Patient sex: M
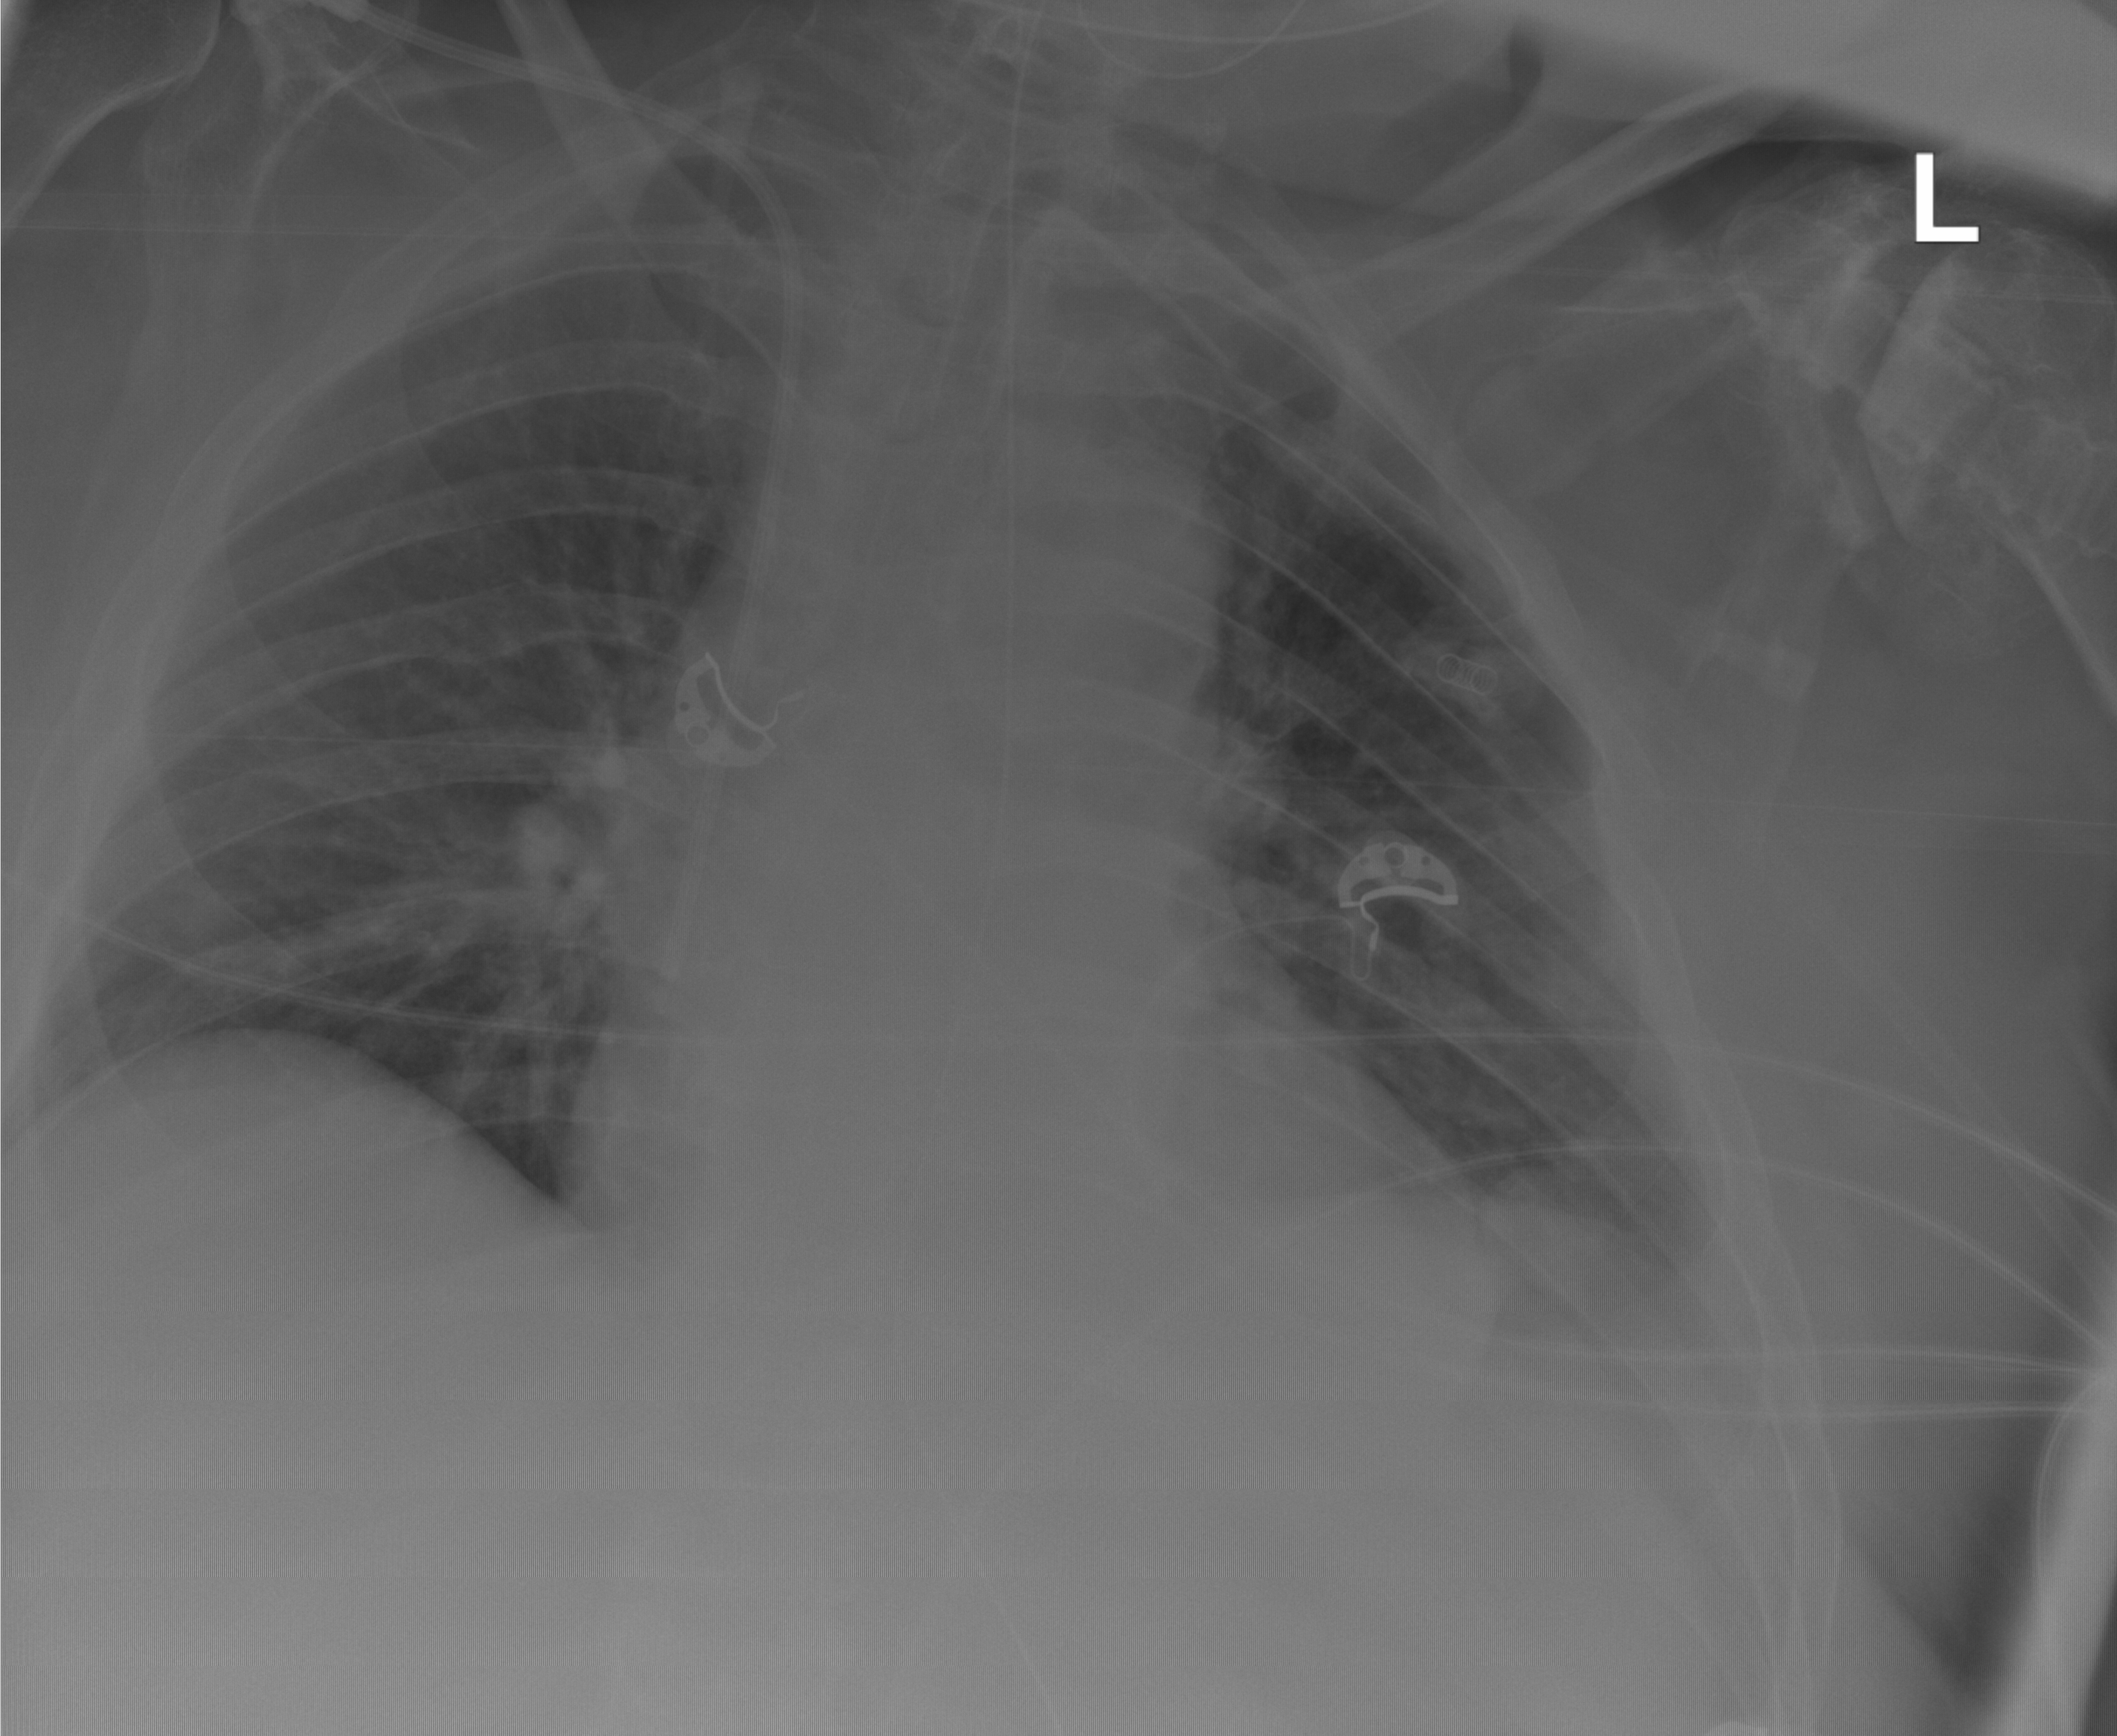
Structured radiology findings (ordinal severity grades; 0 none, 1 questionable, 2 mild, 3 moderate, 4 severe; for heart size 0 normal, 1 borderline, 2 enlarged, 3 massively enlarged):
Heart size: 2
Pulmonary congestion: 2
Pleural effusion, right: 2
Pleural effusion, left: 2
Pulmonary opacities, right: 0
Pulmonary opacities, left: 0
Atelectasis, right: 2
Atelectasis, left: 2